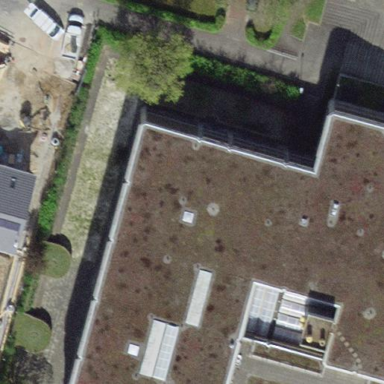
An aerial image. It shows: School building.